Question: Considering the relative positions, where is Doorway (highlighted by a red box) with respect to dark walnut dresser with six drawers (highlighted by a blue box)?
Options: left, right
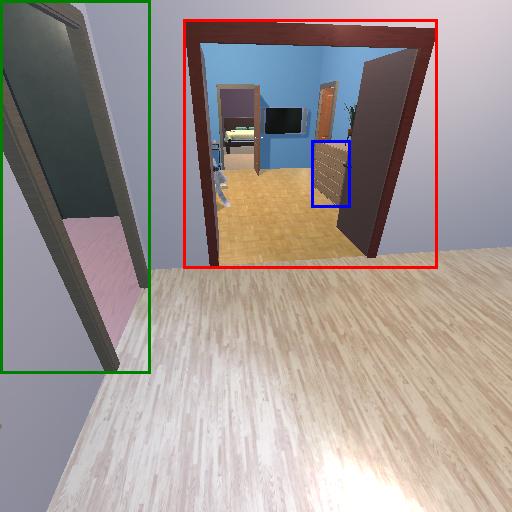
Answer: left